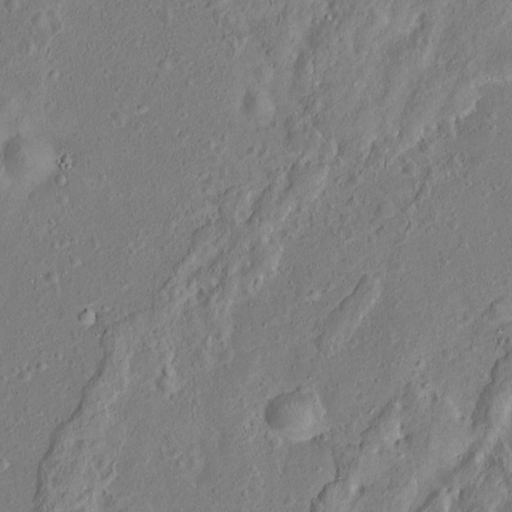
Classes present: Background, Cone